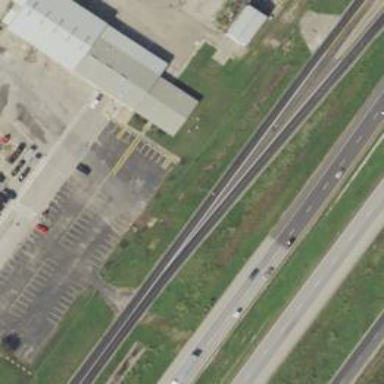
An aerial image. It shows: Tertiary road with frontage road along it.